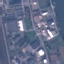
Land use / land cover class: Industrial